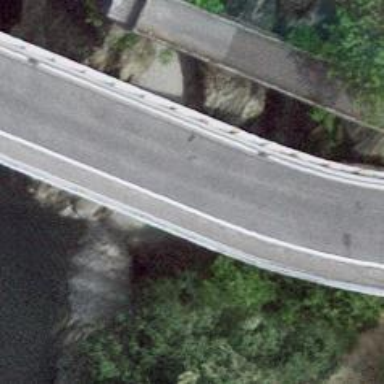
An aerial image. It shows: Tertiary road on bridge with asphalt surface.